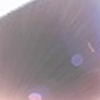
Label: sunburn